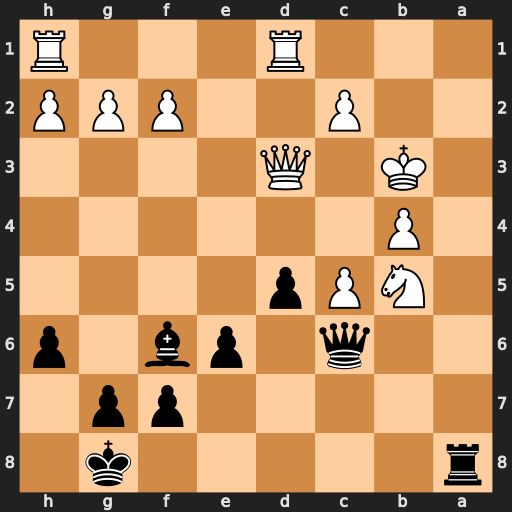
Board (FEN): r5k1/5pp1/2q1pb1p/1NPp4/1P6/1K1Q4/2P2PPP/3R3R
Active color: b
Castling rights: -
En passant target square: -
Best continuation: Qa6 Ra1 Bxa1 Rxa1 Qxa1